Aerial crown-view tile of a tropical tree (Barro Colorado Island, Panama), acquired 20241014:
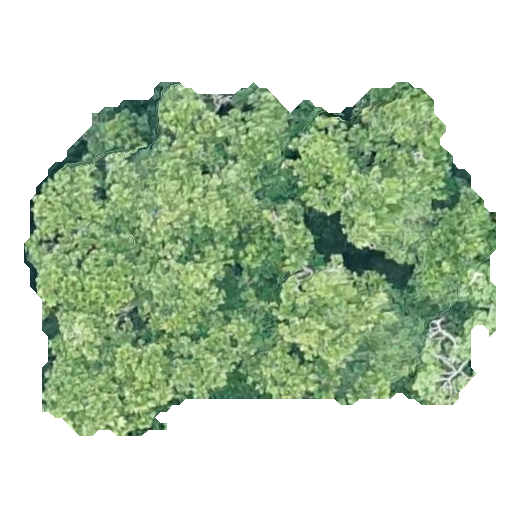
Species: Anacardium excelsum
GBIF accepted scientific name: Anacardium excelsum
Crown area: 203.398 m²